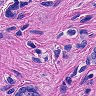
Metastatic tissue present: yes